Here is the wavelet time-frequency representation (scalogram) of a rolling-element bearing's vibration measurement. Classify the bearing condition as one of: normal, inner_race, outer_race, ball.
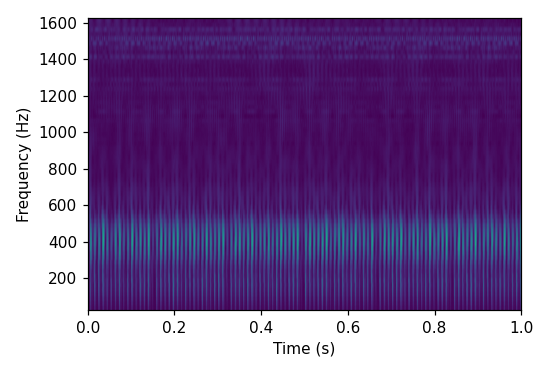
Answer: outer_race